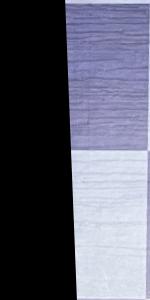
Label: Empty